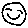
Label: smiley face